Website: macys
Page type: delivery-shipping
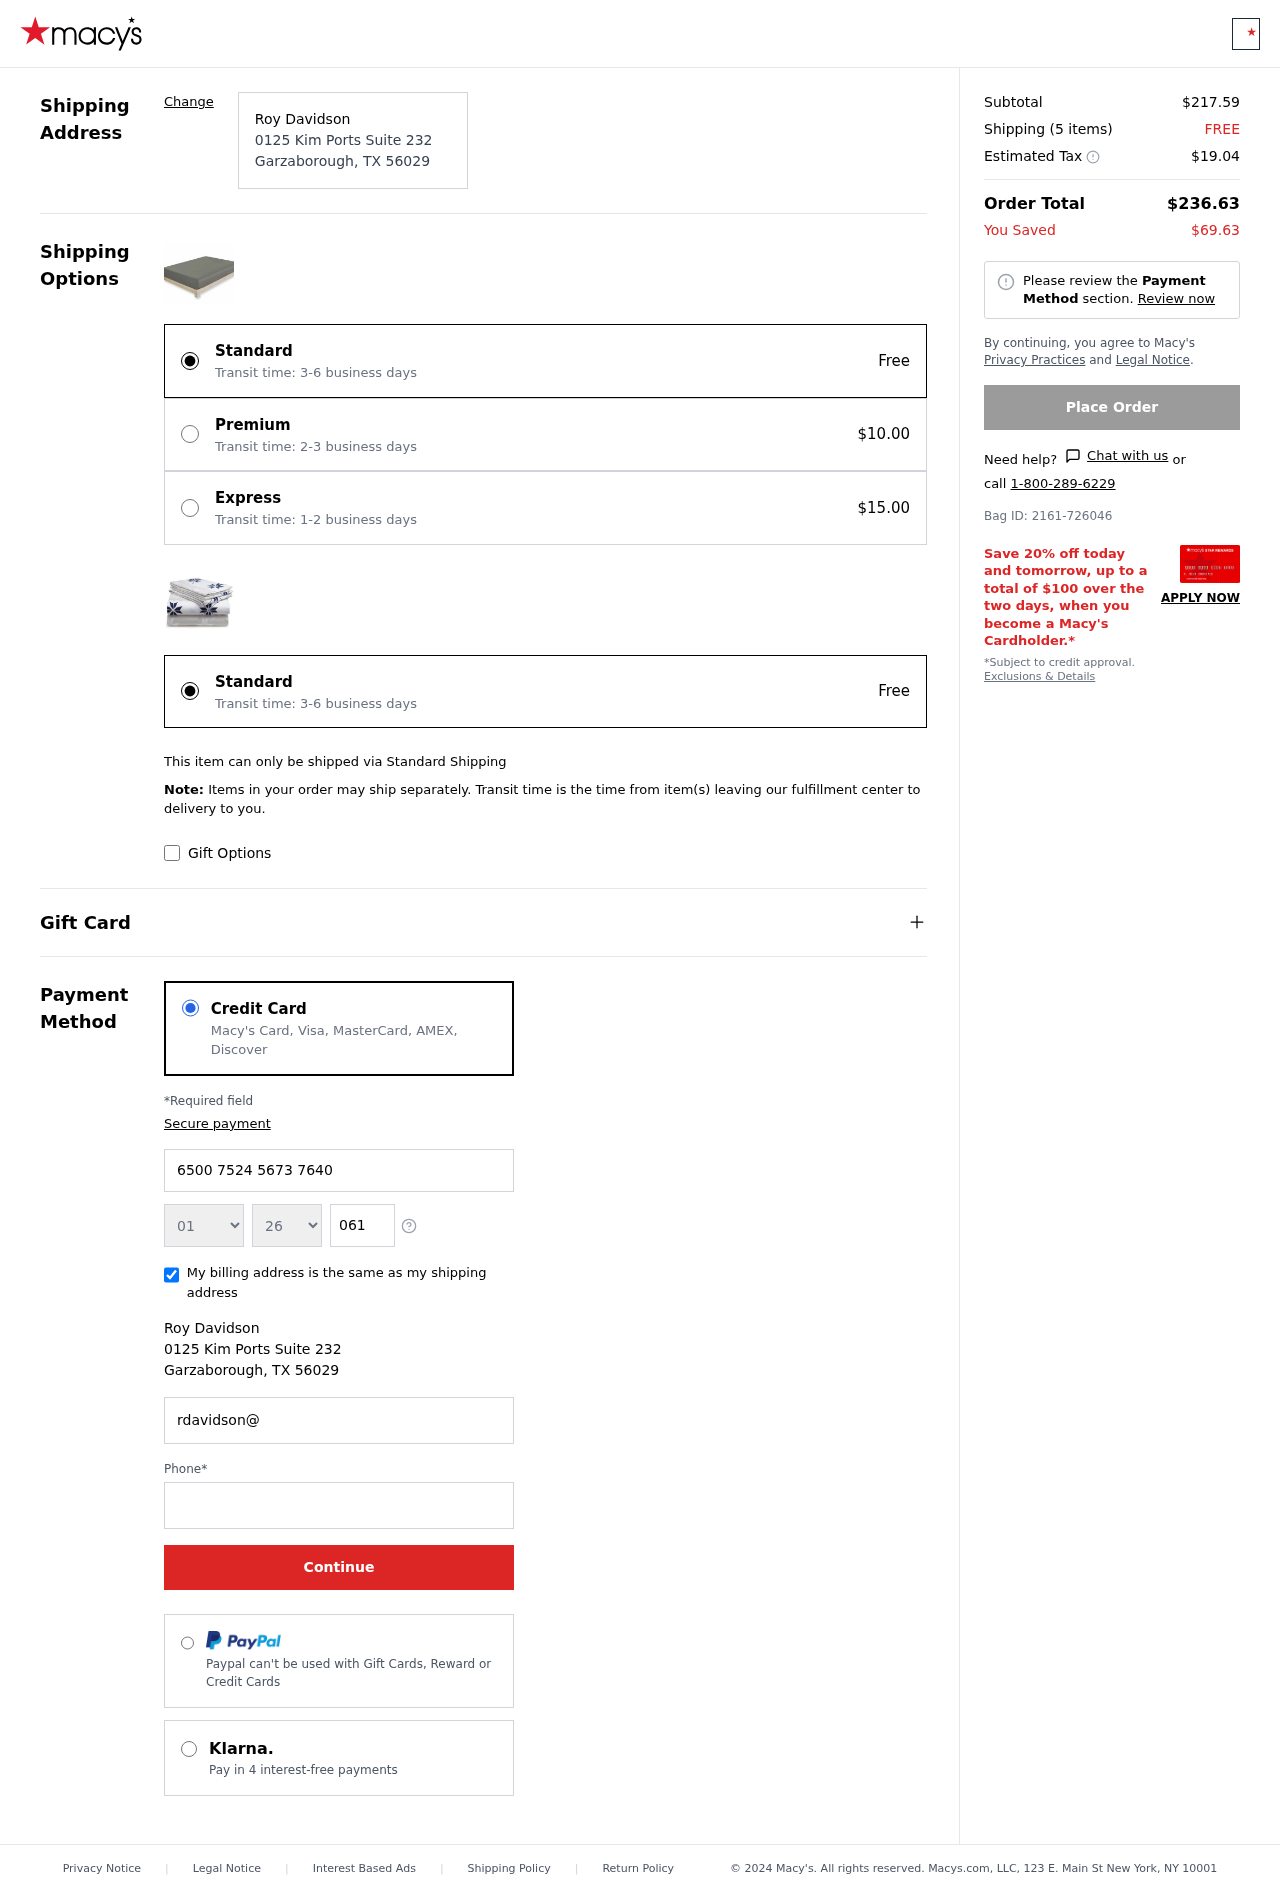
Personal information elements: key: PII_CARD_EXPIRY_MONTH
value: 01
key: PII_CARD_EXPIRY_YEAR
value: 26
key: PII_CITY
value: Garzaborough
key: PII_CITY_STATE_ZIP
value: Garzaborough, TX 56029
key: PII_FULLNAME
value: Roy Davidson
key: PII_POSTCODE
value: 56029
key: PII_STATE_ABBR
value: TX
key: PII_STREET
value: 0125 Kim Ports Suite 232
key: PII_CARD_NUMBER
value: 6500 7524 5673 7640
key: PII_CARD_CVV
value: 061
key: PII_EMAIL
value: rdavidson@hotmail.com
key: PII_PHONE
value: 7847604233
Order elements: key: ORDER_SUBTOTAL
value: $217.59
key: ORDER_NUM_ITEMS
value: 5
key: ORDER_SHIPPING_COST
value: FREE
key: ORDER_TAX
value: $19.04
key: ORDER_TOTAL
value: $236.63
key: ORDER_SAVINGS
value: $69.63
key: ORDER_BAG_ID
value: Bag ID: 2161-726046